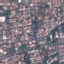
Label: Residential